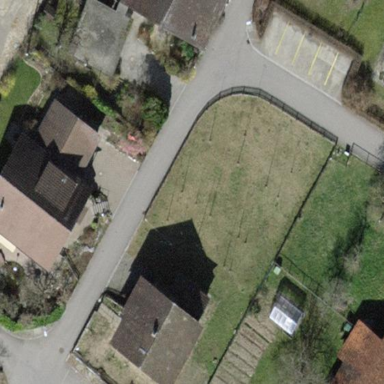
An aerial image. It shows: Semi-detached house.